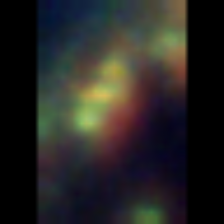
Taxon: Diatom_aggregate
Group: Diatoms